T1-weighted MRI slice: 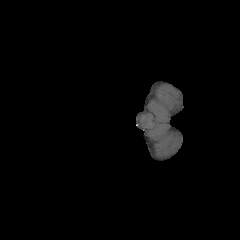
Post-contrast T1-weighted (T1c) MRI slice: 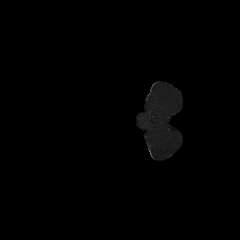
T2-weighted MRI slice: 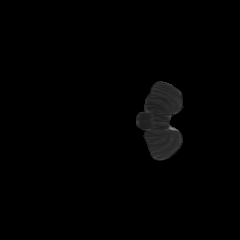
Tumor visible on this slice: no